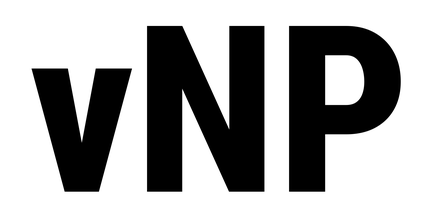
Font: Roboto_Condensed_ExtraBold